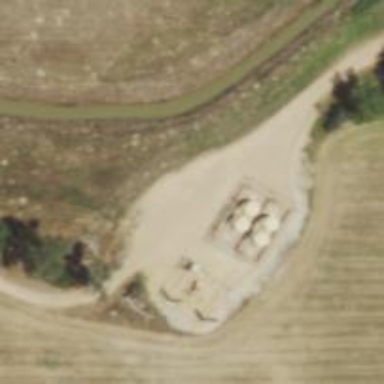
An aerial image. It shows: Storage tank that is man-made.